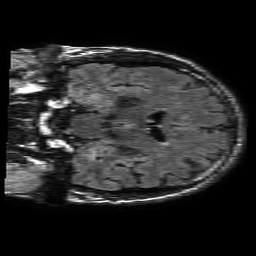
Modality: FLAIR
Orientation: coronal
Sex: male
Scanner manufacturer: philips
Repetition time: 11 s
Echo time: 0.125 s